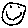
Label: smiley face